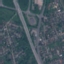
Label: Highway